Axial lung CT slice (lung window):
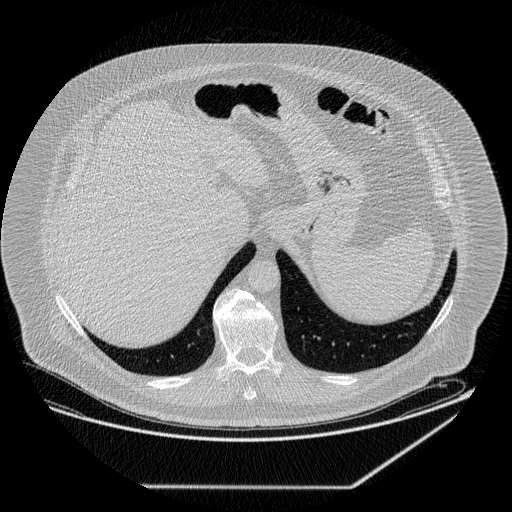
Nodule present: no